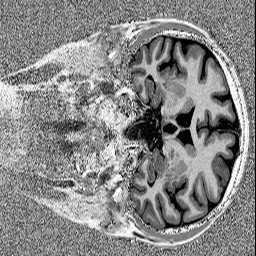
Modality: MP2RAGE
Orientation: coronal
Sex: male